Question: I am running the TF Diff command to get differences between two branches. I run the following command:
'tf difference $/myVersionControl/Branch1 $/myVersionControl/Branch2 -recursive'
The only differences that show up are the ones in the working directory and only the top level directory. its almost like it does not recursively look inside. What am I doing wrong here? I can get a list of all the diffs if I do it from Team Explorer just fine. I am assuming Team Explorer is using TF Diff under the covers but I could be wrong.
I am using TFS 2008.
If there is a powershell equivalent - that would be perfect because i want to pipe the output and have a few more things to do with these changes.

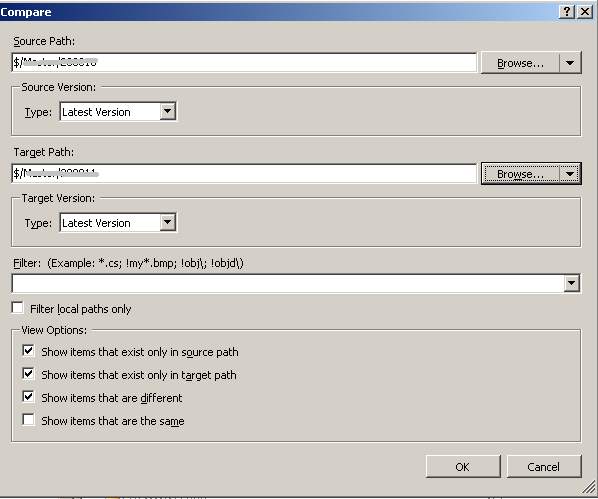
Answer: tf folderdiff $/Branch1/ $/Branch2/ -recursive > output.txt
To use the difference command, you must have the Read permission for all specified items set to Allow.